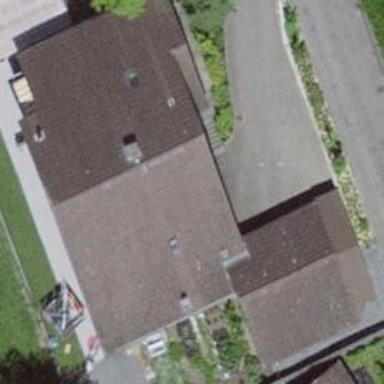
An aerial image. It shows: Residential building.